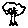
Label: tree